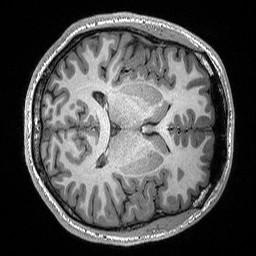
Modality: T1w
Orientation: axial
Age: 19
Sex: male
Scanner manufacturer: siemens
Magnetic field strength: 3 T
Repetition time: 2.3 s
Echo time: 0.00298 s